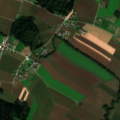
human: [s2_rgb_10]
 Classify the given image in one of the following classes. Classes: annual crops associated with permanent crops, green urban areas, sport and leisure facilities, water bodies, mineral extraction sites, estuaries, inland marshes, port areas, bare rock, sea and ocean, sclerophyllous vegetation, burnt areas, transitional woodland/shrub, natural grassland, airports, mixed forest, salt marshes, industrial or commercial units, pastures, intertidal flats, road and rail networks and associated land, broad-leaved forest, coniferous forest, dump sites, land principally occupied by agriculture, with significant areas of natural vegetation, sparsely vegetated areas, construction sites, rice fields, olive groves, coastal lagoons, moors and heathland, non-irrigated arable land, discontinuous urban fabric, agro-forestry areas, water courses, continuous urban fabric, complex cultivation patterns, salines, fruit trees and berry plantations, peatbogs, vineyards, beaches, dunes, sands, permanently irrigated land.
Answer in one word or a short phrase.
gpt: non-irrigated arable land, complex cultivation patterns, mixed forest